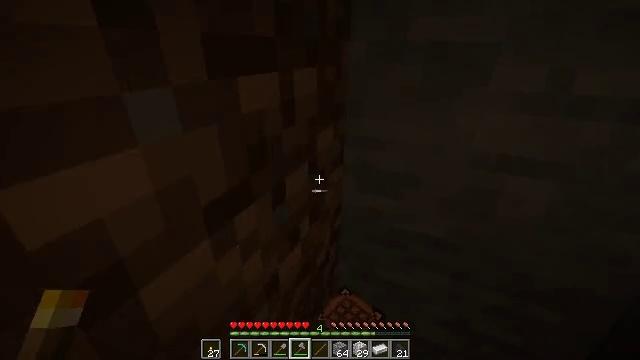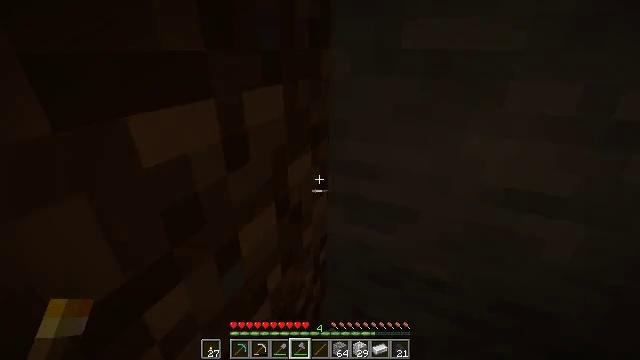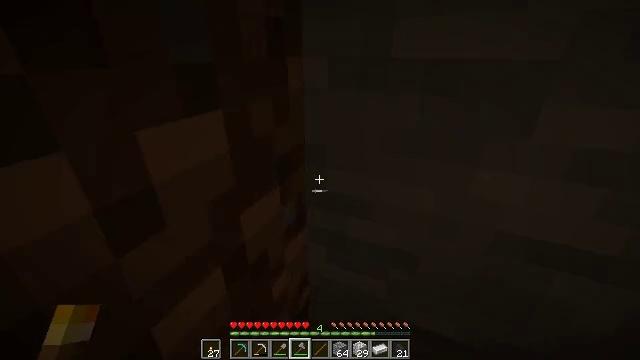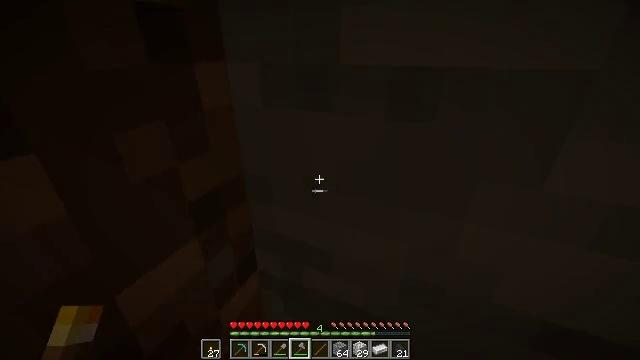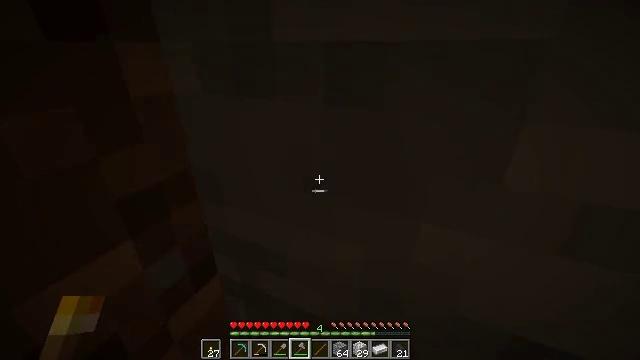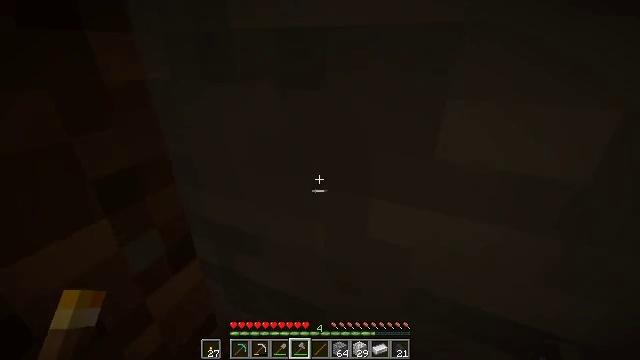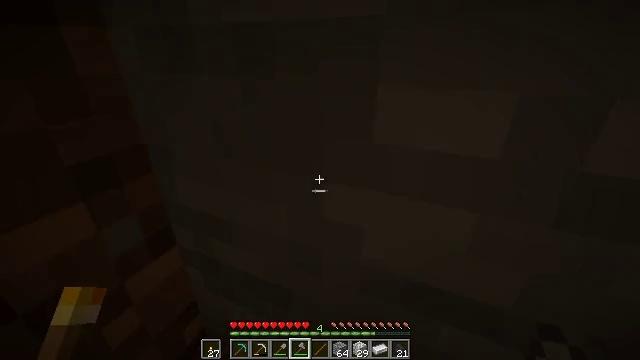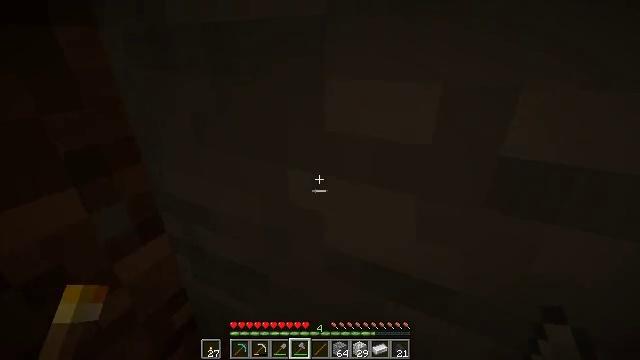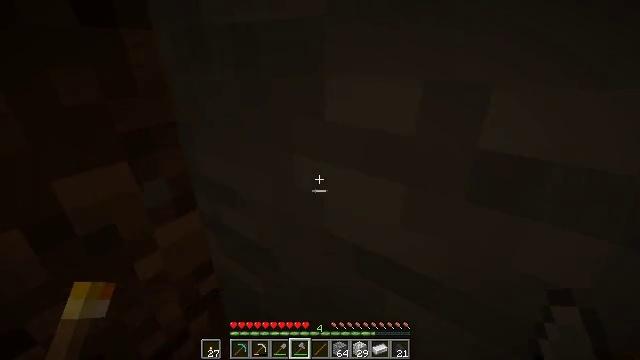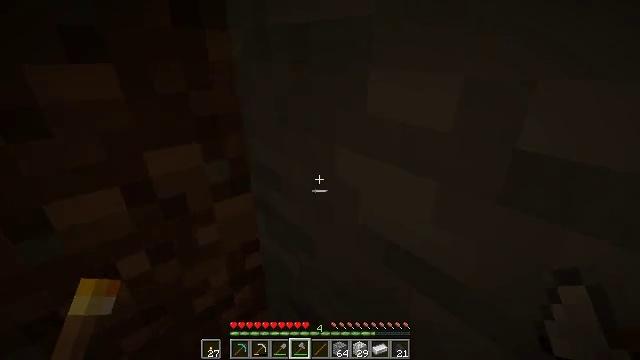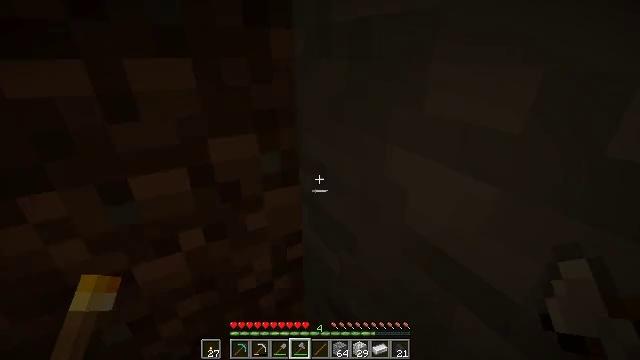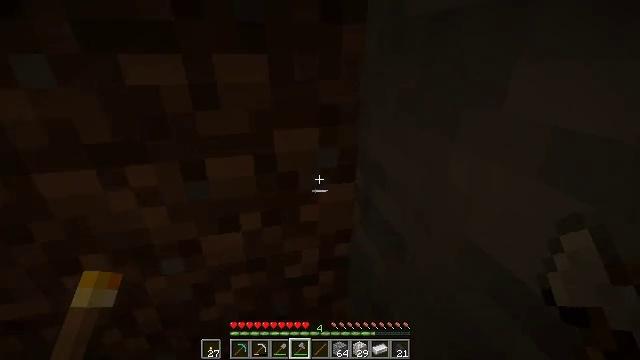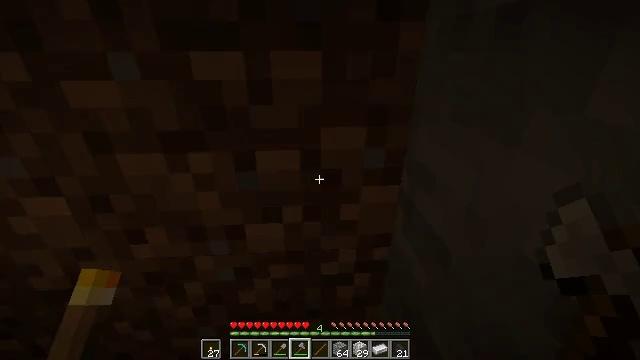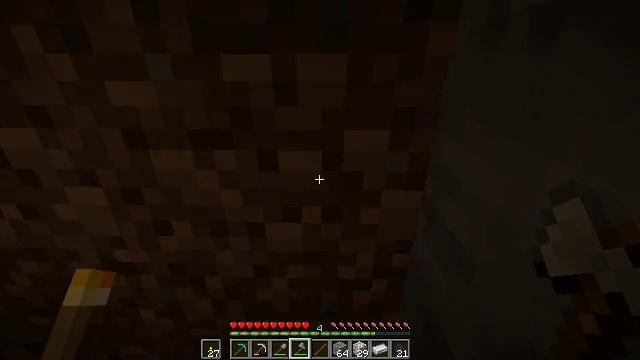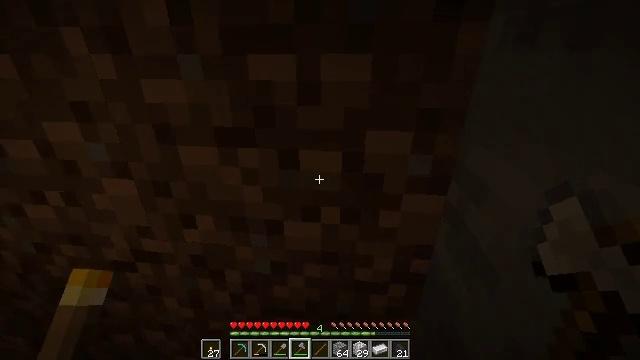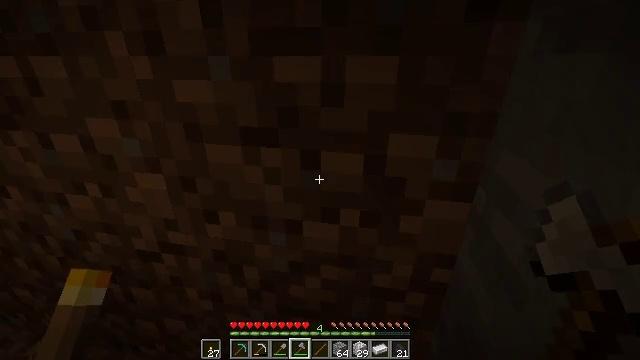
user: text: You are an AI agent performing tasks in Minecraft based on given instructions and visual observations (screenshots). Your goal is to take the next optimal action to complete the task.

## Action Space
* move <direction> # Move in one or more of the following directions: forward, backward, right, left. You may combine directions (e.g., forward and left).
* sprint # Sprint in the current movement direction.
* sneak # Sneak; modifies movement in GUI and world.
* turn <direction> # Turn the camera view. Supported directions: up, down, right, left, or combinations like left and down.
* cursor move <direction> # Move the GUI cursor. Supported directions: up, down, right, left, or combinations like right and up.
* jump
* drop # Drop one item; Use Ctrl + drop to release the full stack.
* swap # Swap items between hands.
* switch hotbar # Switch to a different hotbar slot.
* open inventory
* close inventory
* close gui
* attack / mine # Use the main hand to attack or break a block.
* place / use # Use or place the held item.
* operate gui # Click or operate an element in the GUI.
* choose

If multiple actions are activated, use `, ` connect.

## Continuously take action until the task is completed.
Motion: motion action
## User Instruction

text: Get dirt block.
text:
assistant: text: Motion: move forward
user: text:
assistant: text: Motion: move forward and move right
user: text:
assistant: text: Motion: move forward and move right
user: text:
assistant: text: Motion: move forward and move right
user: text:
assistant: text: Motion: move forward and move right
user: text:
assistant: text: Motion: move forward and move right
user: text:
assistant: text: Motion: move forward and move right, turn left
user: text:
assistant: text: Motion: move forward and move right, turn left
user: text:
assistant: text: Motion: move forward and move right, turn left
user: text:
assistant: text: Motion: turn left
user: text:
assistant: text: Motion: turn left
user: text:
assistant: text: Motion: turn left
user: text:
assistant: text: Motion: turn left
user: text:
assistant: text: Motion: turn left
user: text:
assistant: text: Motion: turn left
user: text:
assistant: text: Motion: no_op
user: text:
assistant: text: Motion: no_op
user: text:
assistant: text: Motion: no_op
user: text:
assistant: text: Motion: switch to hotbar 2
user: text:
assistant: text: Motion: switch to hotbar 2
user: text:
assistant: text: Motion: switch to hotbar 2
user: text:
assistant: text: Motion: switch to hotbar 2
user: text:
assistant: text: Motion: no_op
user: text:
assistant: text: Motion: no_op
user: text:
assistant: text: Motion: no_op
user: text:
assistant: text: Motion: no_op
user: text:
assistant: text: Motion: no_op
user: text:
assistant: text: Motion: no_op
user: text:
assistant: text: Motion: turn up
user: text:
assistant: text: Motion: turn up